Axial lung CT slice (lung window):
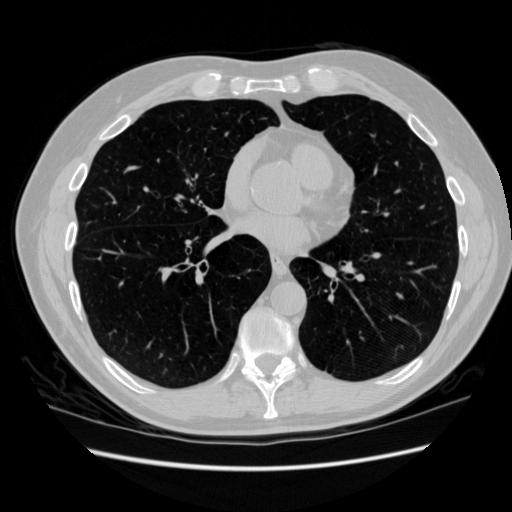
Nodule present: no